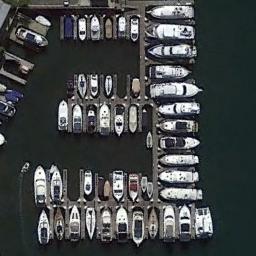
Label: harbor